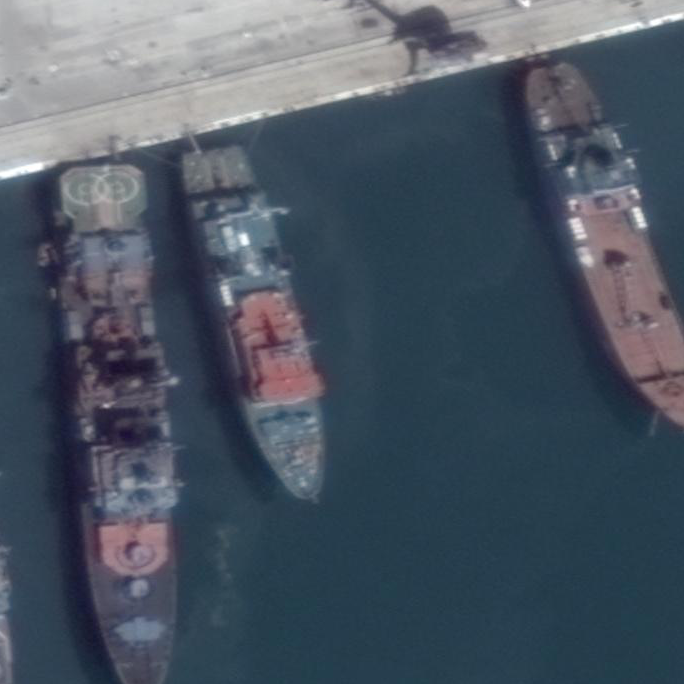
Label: civil